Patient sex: F
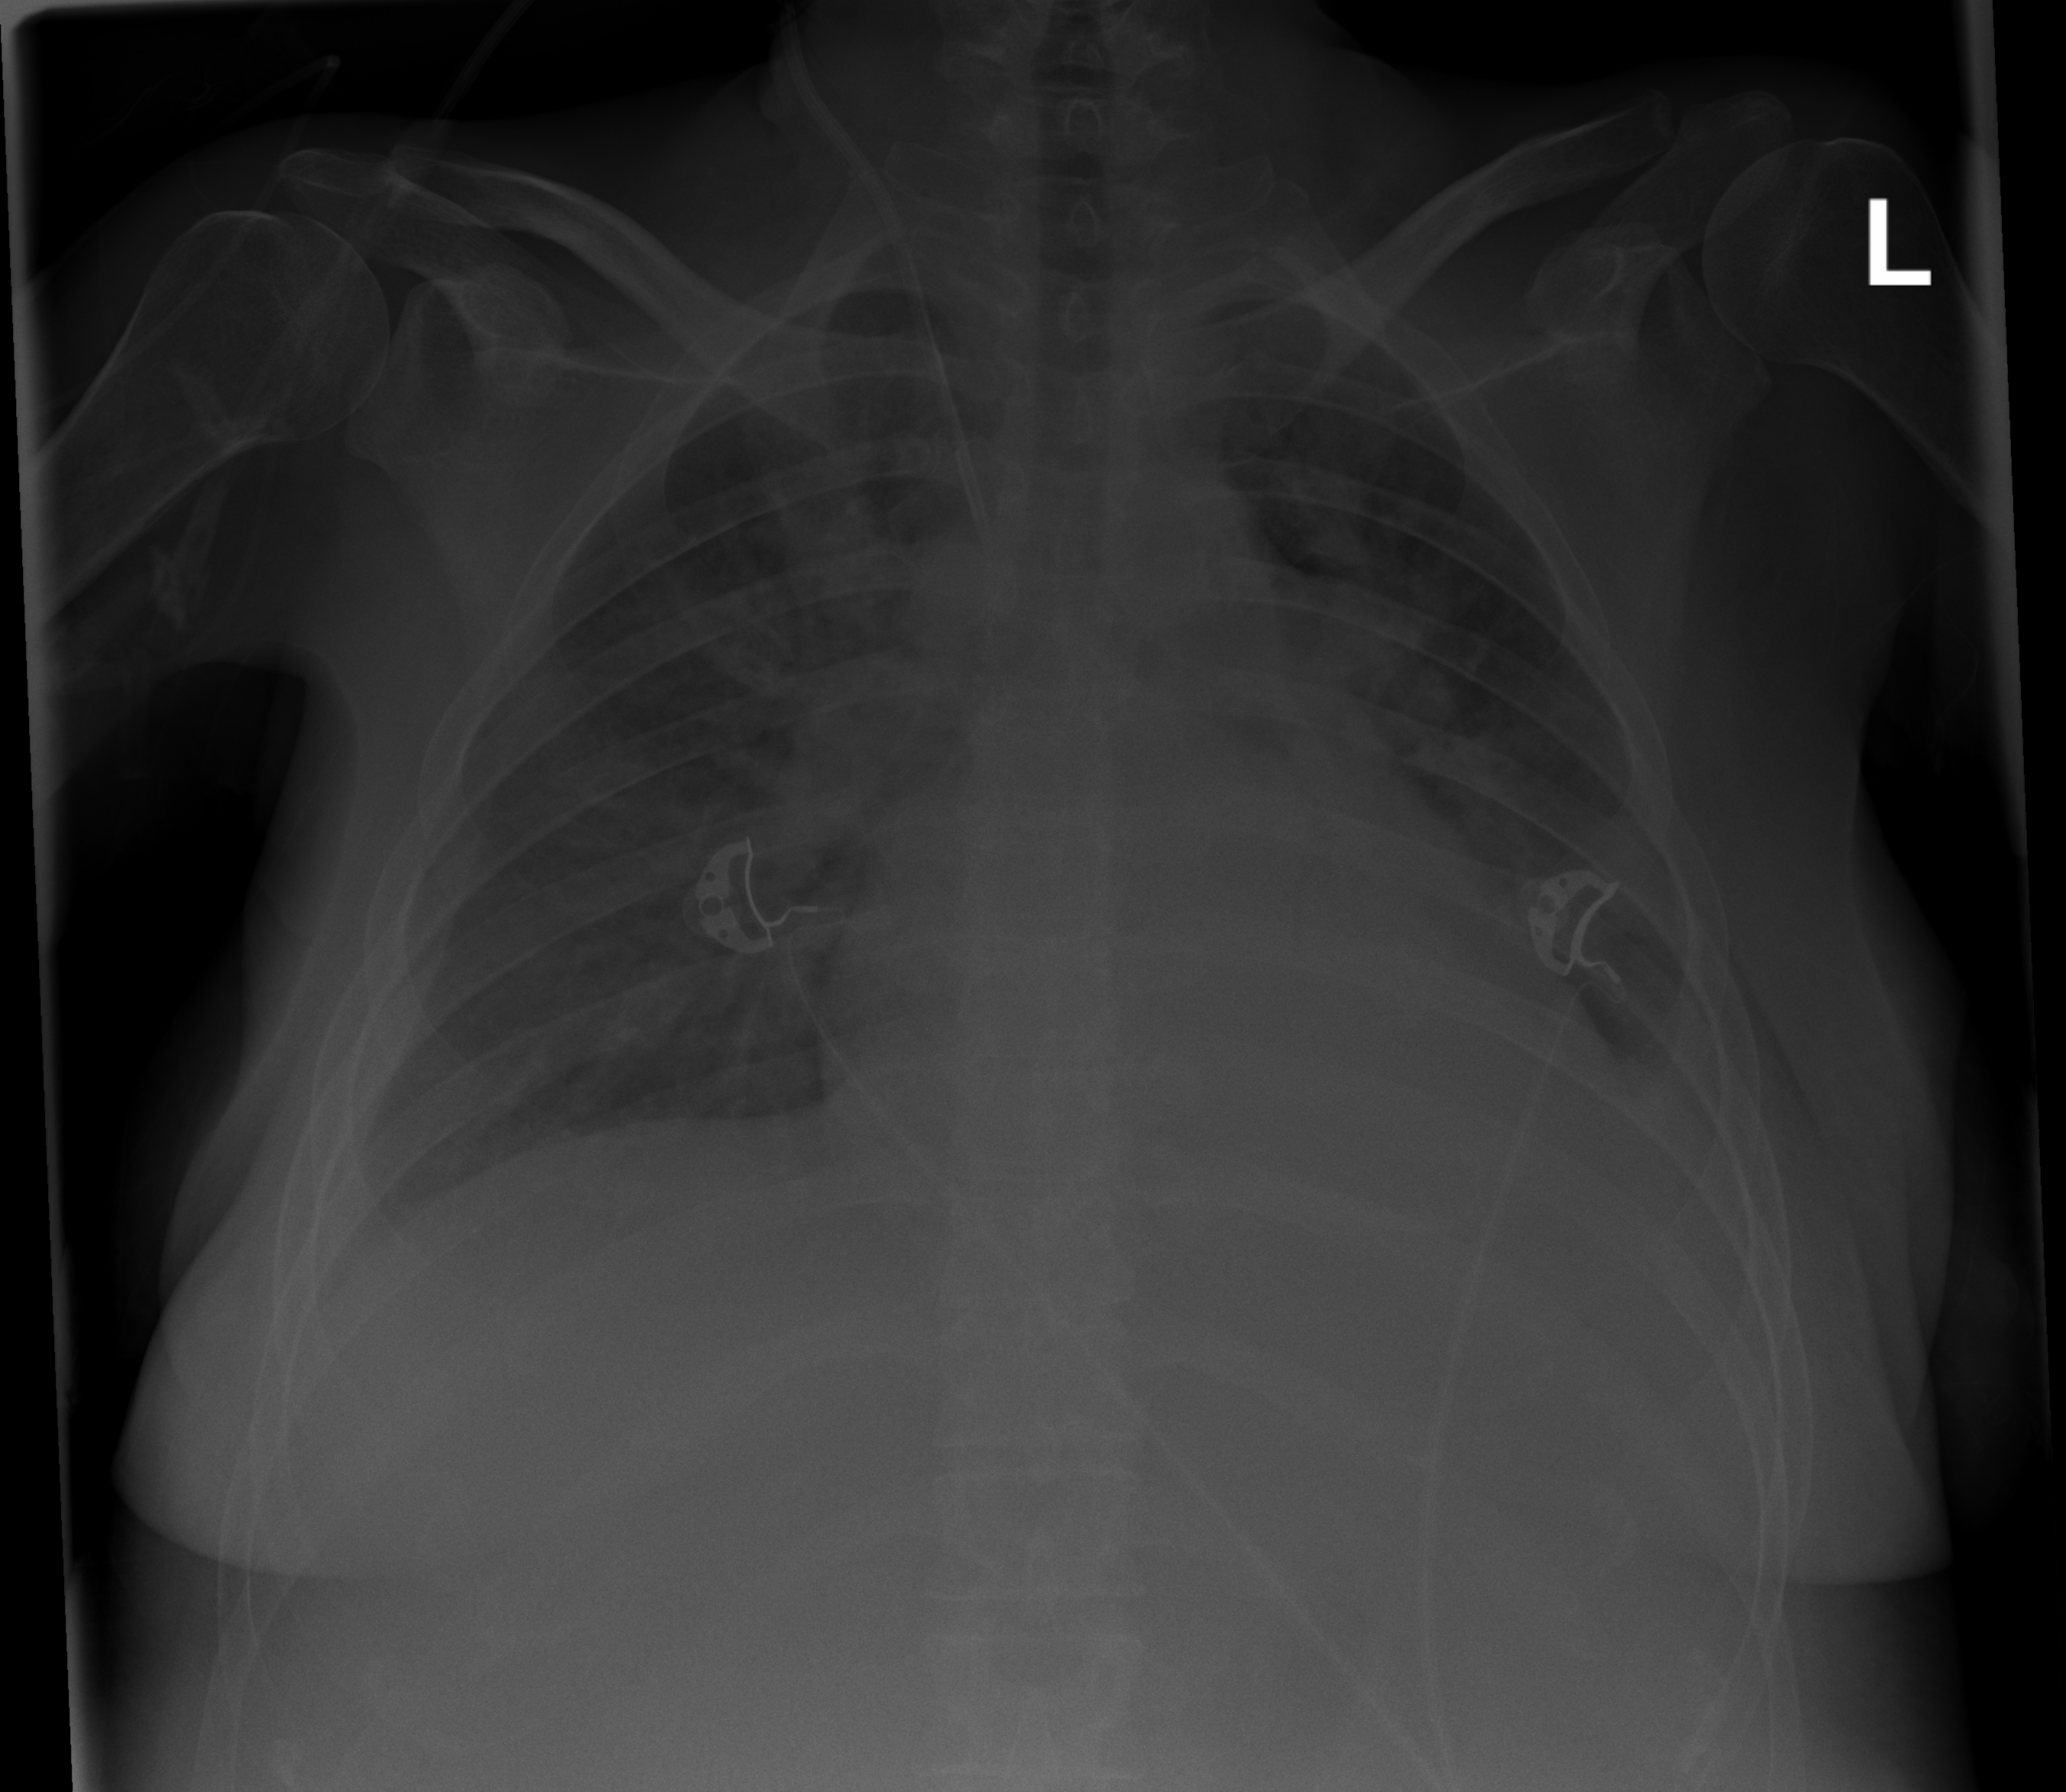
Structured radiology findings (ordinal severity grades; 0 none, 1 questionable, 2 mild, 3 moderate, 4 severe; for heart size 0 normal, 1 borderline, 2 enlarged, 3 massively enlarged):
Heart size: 2
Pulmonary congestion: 2
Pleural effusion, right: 2
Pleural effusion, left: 2
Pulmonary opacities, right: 2
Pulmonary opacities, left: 2
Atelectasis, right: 0
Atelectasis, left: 2